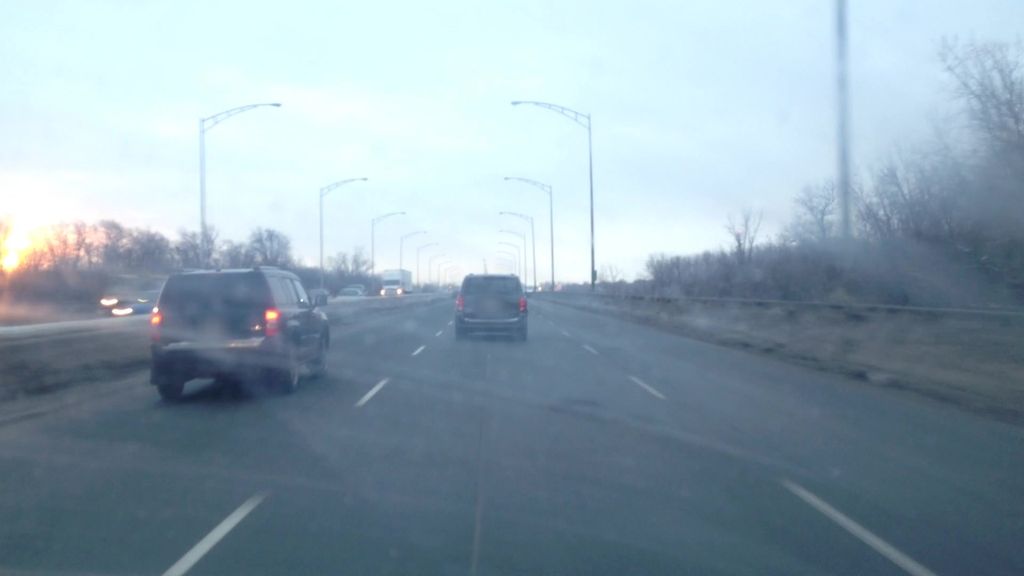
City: montreal